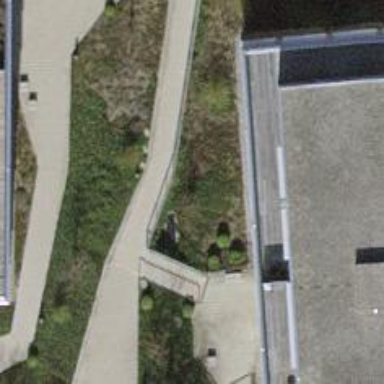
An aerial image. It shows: Concrete steps.